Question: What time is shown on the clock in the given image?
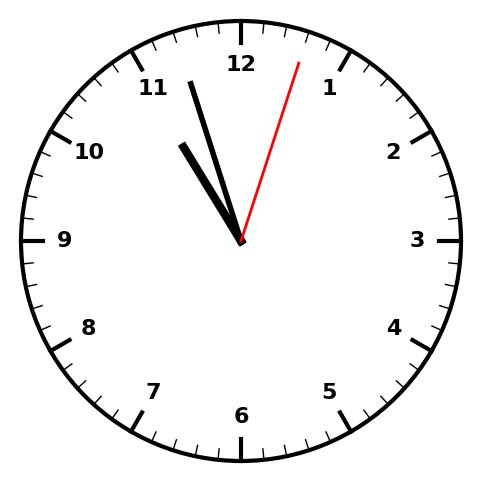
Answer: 10:57:03